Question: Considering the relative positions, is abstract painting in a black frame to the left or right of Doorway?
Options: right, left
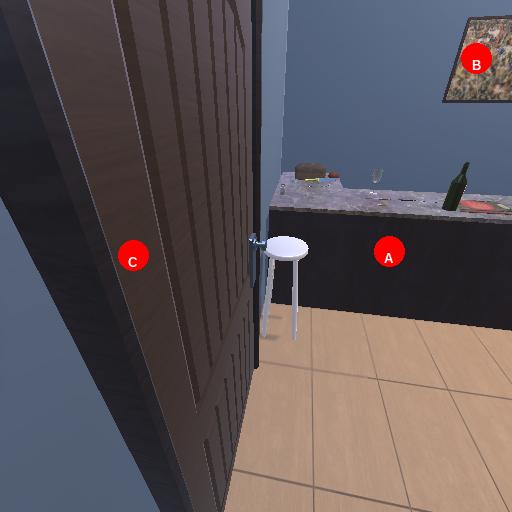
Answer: right